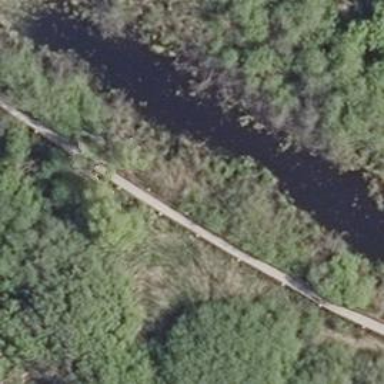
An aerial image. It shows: Path crossing bridge with excellent trail visibility.